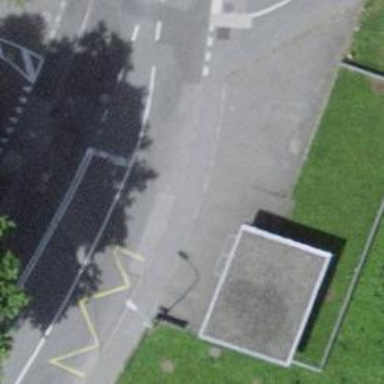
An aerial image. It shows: Bus stop with platform for public transport.